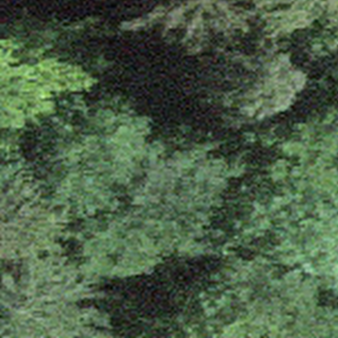
Label: other